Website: lowes
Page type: cart
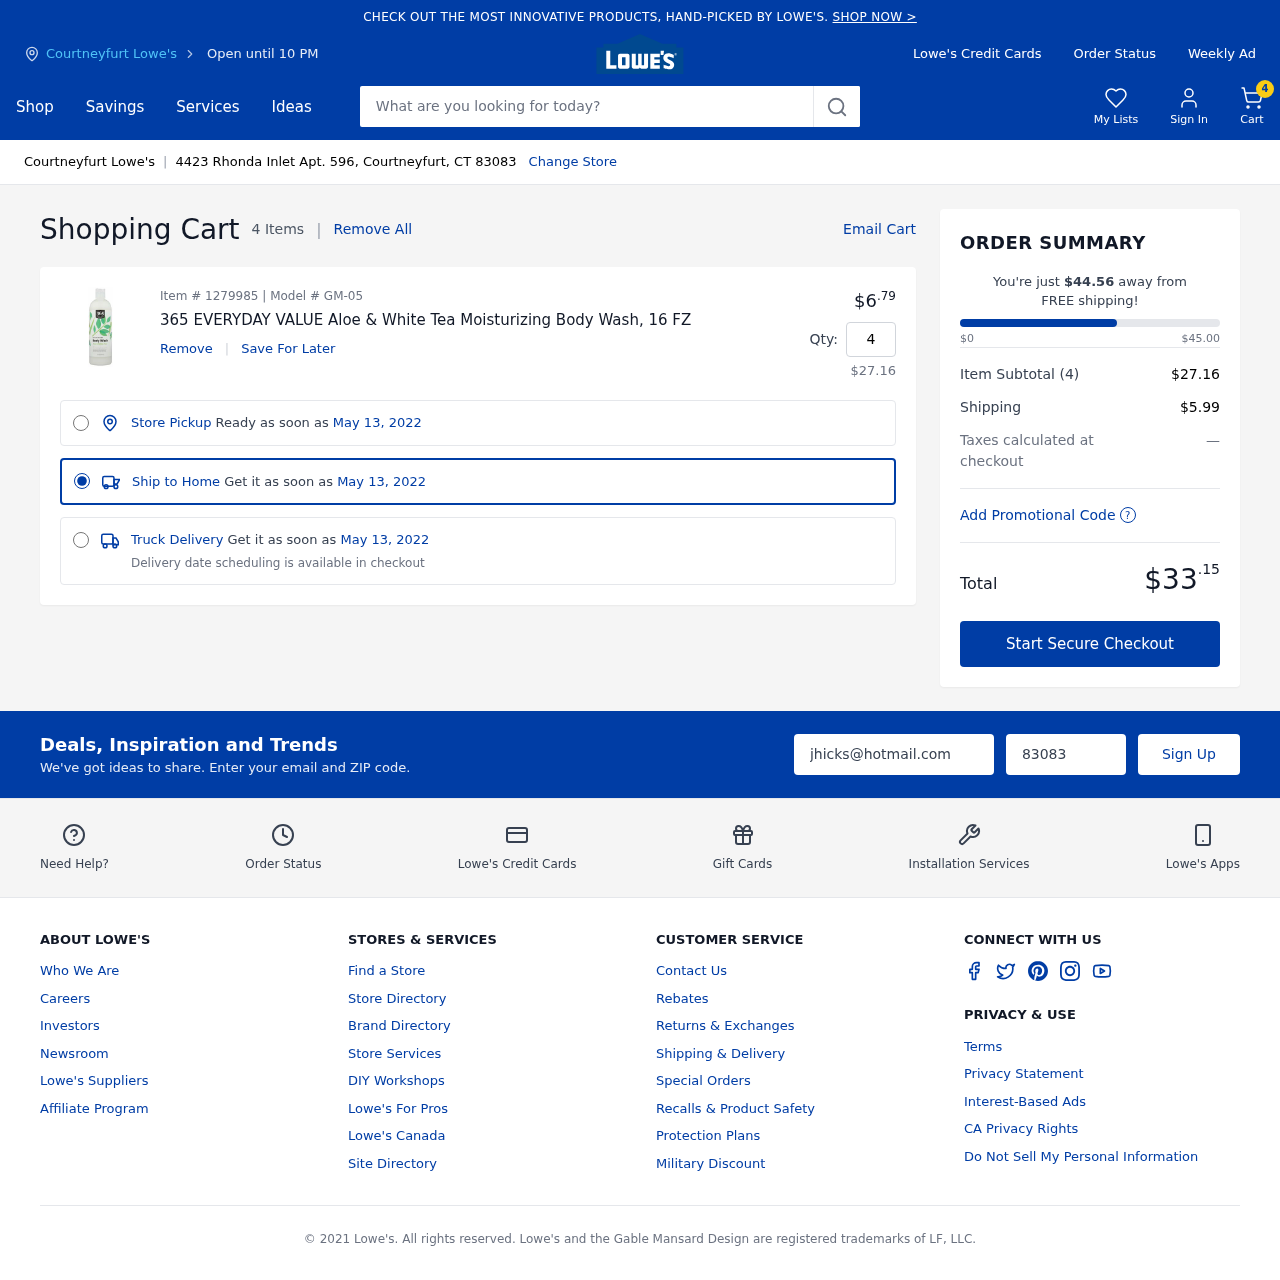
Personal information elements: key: PII_CITY
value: Courtneyfurt Lowe's
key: PII_EMAIL
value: jhicks@hotmail.com
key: PII_POSTCODE
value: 83083
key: PII_STREET
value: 4423 Rhonda Inlet Apt. 596
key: PII_CITY_STATE_ZIP
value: Courtneyfurt, CT 83083
Product elements: key: PRODUCT1_NAME
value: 365 EVERYDAY VALUE Aloe & White Tea Moisturizing Body Wash, 16 FZ
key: PRODUCT1_PRICE
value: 6.79
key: PRODUCT1_QUANTITY
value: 4
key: PRODUCT1_SUBTOTAL
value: $27.16
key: PRODUCT_ITEM_NUMBER
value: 1279985
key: PRODUCT_MODEL_NUMBER
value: GM-05
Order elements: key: ORDER_NUM_ITEMS
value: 4
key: ORDER_NUM_ITEMS
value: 4 Items
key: ORDER_DELIVERY_DATE
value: May 13, 2022
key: ORDER_SUBTOTAL
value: $27.16
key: ORDER_SHIPPING_COST
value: $5.99
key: ORDER_TOTAL
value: $33.15
Search elements: key: HEADER_SEARCH
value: What are you looking for today?